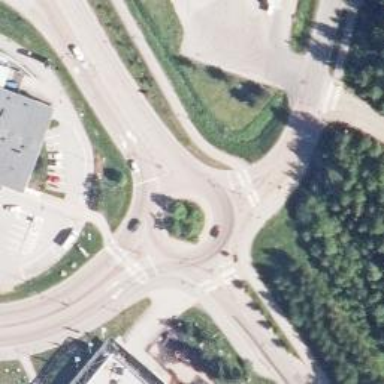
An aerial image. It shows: Tertiary road with asphalt surface leading to roundabout junction.